Interaction volume radius: 10 \u00c5
Interaction volume height: 20 \u00c5
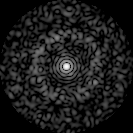
Disorder parameter: 0.8424